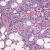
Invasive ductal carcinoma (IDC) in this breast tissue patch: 1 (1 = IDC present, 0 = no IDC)